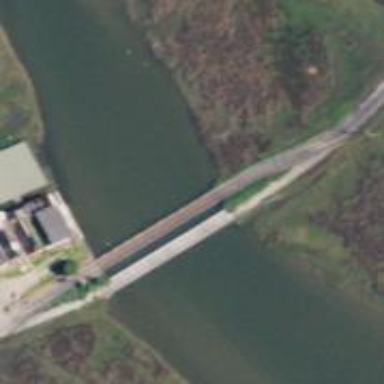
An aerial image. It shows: Path leading to bridge with beam structure.